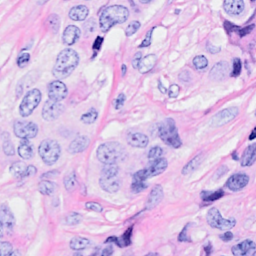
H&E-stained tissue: Breast